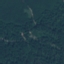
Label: Forest